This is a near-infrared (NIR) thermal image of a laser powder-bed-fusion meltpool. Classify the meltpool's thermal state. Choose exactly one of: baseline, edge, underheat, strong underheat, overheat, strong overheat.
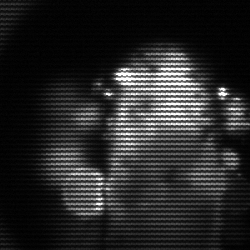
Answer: strong underheat